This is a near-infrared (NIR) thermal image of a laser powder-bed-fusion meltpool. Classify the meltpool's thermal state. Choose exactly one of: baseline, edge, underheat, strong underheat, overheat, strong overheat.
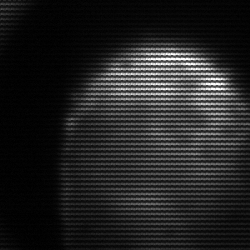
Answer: edge